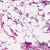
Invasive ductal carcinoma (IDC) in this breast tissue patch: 0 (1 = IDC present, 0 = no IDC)